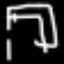
Label: chair